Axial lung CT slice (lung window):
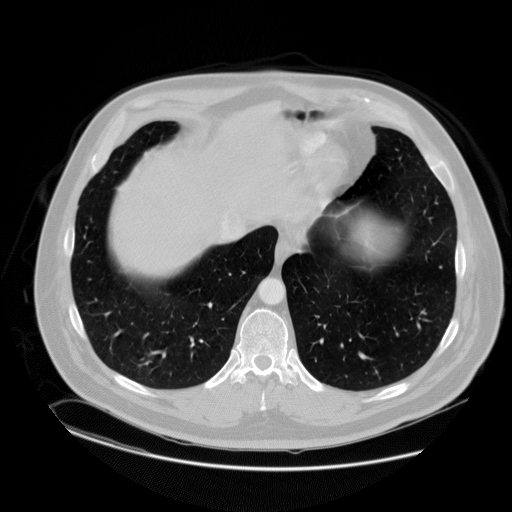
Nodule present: no